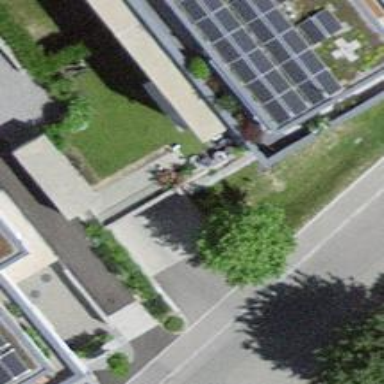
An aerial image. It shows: Parking entrance.